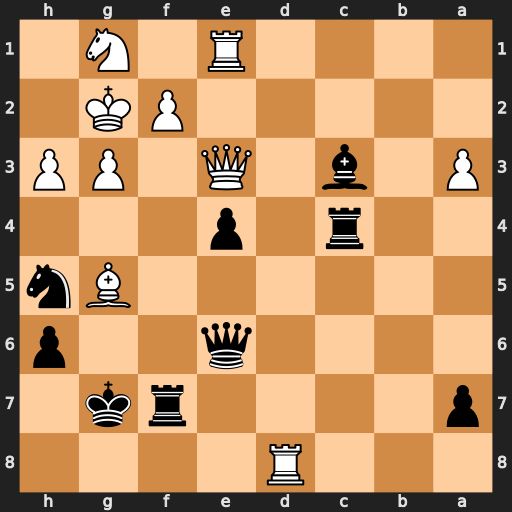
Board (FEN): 3R4/p4rk1/4q2p/6Bn/2r1p3/P1b1Q1PP/5PK1/4R1N1
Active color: b
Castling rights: -
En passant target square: -
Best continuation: Bxe1 Qxe1 hxg5